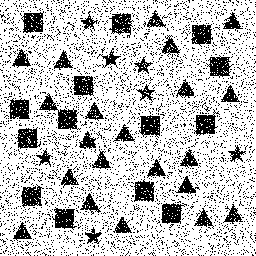
Squares: 14
Triangles: 21
Stars: 7
Total shapes: 42